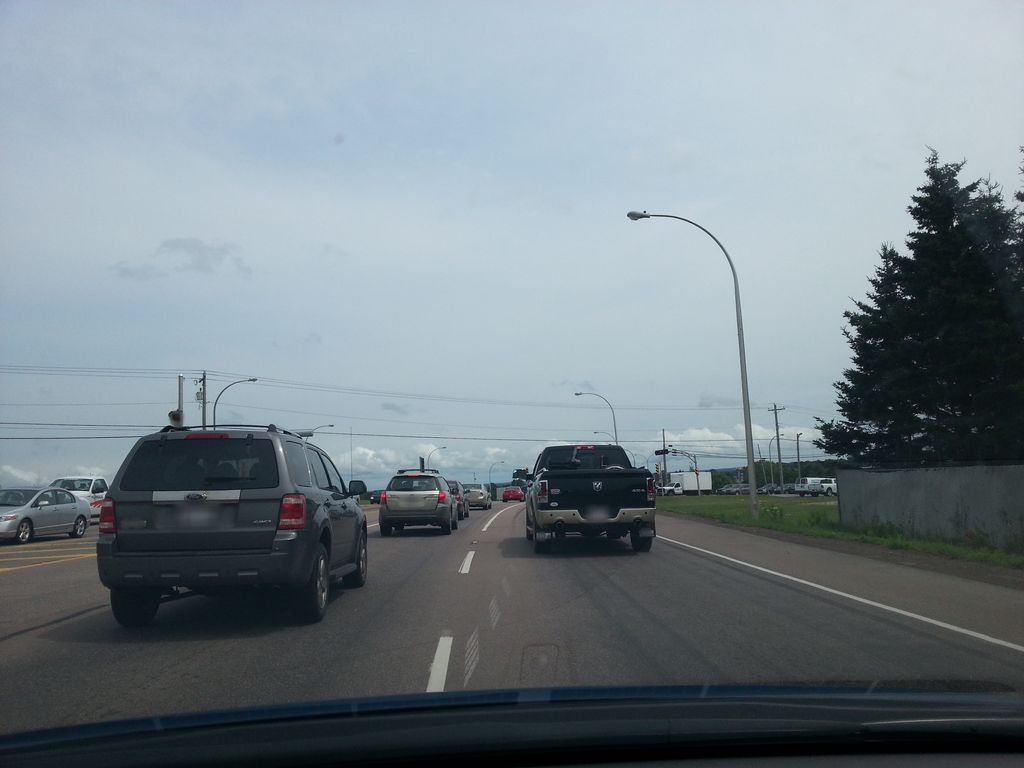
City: charlottetown